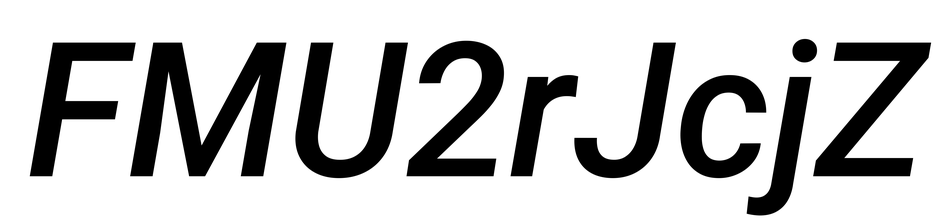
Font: Roboto-Italic_Medium_Italic